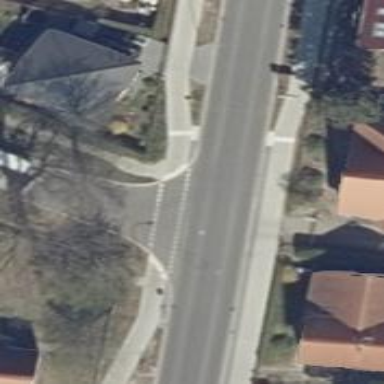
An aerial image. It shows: Residential road with asphalt surface. The sidewalk on the right has concrete plates.